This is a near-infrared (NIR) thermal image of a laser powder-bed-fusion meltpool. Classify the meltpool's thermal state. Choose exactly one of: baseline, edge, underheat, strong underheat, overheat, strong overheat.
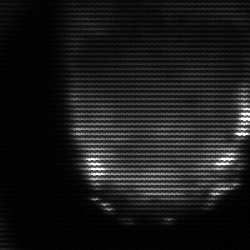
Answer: edge